Question: For example below, how could I optimally calculate Gxx assuming that there are easily hundred thousand operations performed? If I just do nested for loops to perform summation, it takes a very long time. Is there a way to use the sum function or something else to make this process much more efficient?:

For reference, my current psuedo code does this:
'''
rrange=range(r-(rows-1)/2,r+(rows-1)/2)
crange=range(c-(cols-1)/2,c+(cols-1)/2)
Gxx=0
for rval,cval in product(rrange,crange):
#sum( for x in range())
Gxx+=(someval(rval,cval)-someval2)^2
'''
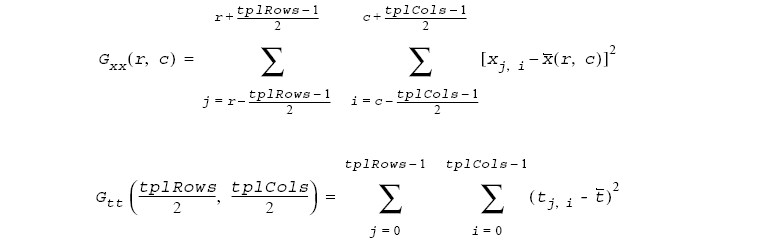
Answer: For calculating a element of element, you can't optimize anything. That's logical: after all you don't know anything about the structure of so you will have to read all elements in the range.
. In that case, you can .
First some basic mathematics. Since doesn't depend on or , it's a constant in the process. Now we know that:
'''
(a-b)^2 = a^2+b^2-2*a*b
'''
With if you substitute it back to a constant. So if you apply this to a sommation, you can state that:
'''
--- ---
\ / (x_ji-b)^2 = / x_ji^2-2*b*x_ji+b^2 = S-2*s*b-D*b^2
--- ---
i,j i,j
'''
With 'S' the sum of of the -elements and the sum of the elements.
Now if you look to a matrix, the first iteration, you use a certain domain of the matrix:
'''
x x x x x x x x x
/-------x |x x x| x x x x x
| |
x |x x x| x x x x x
| |
x |x x x| x x x x x
\-------/
x x x x x x x x x
'''
The iteration, you only move the scope only one element further so:
'''
x x x x x x x x x
/-------x x |x^ x^ x| x x x x
| |
x x |x^ x^ x| x x x x
| |
x x |x^ x^ x| x x x x
\-------/
x x x x x x x x x
'''
The 'x's denoted with '^' are in other words . So what one can do is use some kind of window.
The first time you thus calculate first (you store them). Next each time you move the "cursor" you subtract again the line column that is no longer in the scope, and add the column that appears in scope. A basic algorithm is thus:
'''
for r in range (rmin,rmax) :
sum = 0
sumsq = 0
jmin = r-(rows-1)/2
jmax = r+(rows-1)/2
#calculate sum and sum of square of the first
imin = cmin-(cols-1)/2
imax = cmin+(cols-1)/2
for j,i in product(range(jmin,jmax),range(imin,imax)) :
xji = x(j,i) #cache xji
sum += xji
sumsq += xji * xji
d = (jmax-jmin)*(imax-imin)
#now we can calculate the first element of the row
xb = xbar(r,cmin)
Gxx(r,cmin) = sumsq-2*sum*xb+d*xb*xb
#now iterate over all elements (except the first)
for c in range(cmin+1,cmax) :
isub = c-1-(cols-1)/2 #column to remove, (previous column = -1)
iadd = c+(cols-1)/2 #column to add
for j in range(jmin,jmax) :
xji = x(j,isub)
sum -= xji
sumsq -= xji*xji
xji = x(j,iadd)
sum += xji
sumsq += xji*xji
#Now the sums and the sum of squares are updated
xb = xbar(r,c)
Gxx(r,c) = sumsq-2*sum*xb+d*xb*xb
'''
I think there will be some work to adapt the algorithm, but it should be doable. Furthermore please check first on a small instance whether it works correct. Small rounding errors are possible.
This will not give much difference if the 'cols' and 'rows' are small, but it case these are large, it can result in a huge boost.